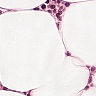
Metastatic tissue present: no